Question: I'm trying to use 'twitter-typeahead-rails'. My intention is for instances of the model "User" to be suggested via a drop-down box as I type into the "#Typeahead" input box. However, nothing happens when I type.
Does anyone see anything that could be wrong with my code?
'''
gem 'twitter-typeahead-rails'
'''
'''
//= require twitter/typeahead
//= require twitter/typeahead/bloodhound
'''
'''
get 'typeahead/:query' => 'users#typeahead'
'''
'''
def typeahead
render json: User.where(name: params[:query])
end
'''
'''
<input type="text" id="typeahead">
<script type="text/javascript">
var bloodhound = new Bloodhound({
datumTokenizer: function (d) {
return Bloodhound.tokenizers.whitespace(d.value);
},
queryTokenizer: Bloodhound.tokenizers.whitespace,
remote: '/typeahead/%QUERY',
limit: 50
});
bloodhound.initialize();
$('#typeahead').typeahead(null, {
displayKey: 'name',
source: bloodhound.ttAdapter()
});
$('#typeahead').bind('typeahead:selected', function(event, datum, name) {
doSomething(datum.id);
});
</script>
'''
I'm not getting any errors in the web console, and all the necessary files are apparently being included:
'''
<script data-turbolinks-track="true" src="/assets/twitter/typeahead.bundle.js?body=1"></script>
<script data-turbolinks-track="true" src="/assets/twitter/typeahead.js?body=1"></script>
<script data-turbolinks-track="true" src="/assets/twitter/typeahead/bloodhound.js?body=1"></script>
'''

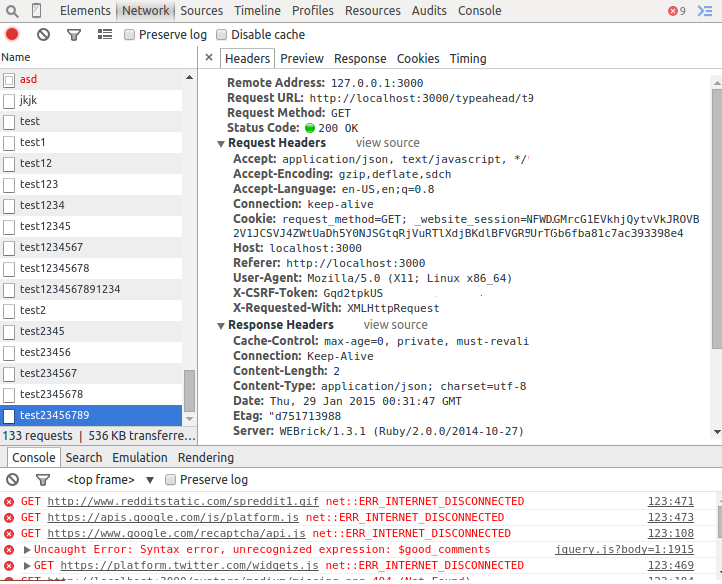
Answer: Try wrapping the javascript code with this:
'''
$(document).ready(function(){
/* the bloodhound, typeahead and bind script */
})
'''
There are probability that the element it was binding has not yet been initialized when the javascript code executed.
Try changing from:
'''
render json: User.where(name: params[:query])
'''
Into:
'''
q = params[:query]
render json: User.where('name LIKE ?', "%#{q}%")
# alternate syntax:
#render json: User.where('name LIKE :x', x: "%#{q}%")
# or when you want case-insensitive search:
#q = params[:query].to_s.downcase
#render json: User.where('LOWER(name) LIKE ?, "%#{q}%")
'''
So the suggestion would give all with substring result, instead of exact match.
This is not the correct answer, but it's worth to try. This works on debugging any web-app/ajax-app.
To debug, first, you'll need to use 'google-chrome', 'firefox' or 'opera', 'right click' on the window and do 'inspect element', now try to type on the typeahead input field. If there any red icon with number appearing? such as:

If there so, just visit the 'console' tab:

and see, what part of the javascript that causing the error, fix it (or you could tell me in the comment).
Few possible errors are:
- -
If there are no error, click on the network tab:

look up the ajax sent when typing the typeahead input field, first check the 'headers' sub tab, make user that the 'Form Data' are correct (you're sending the right message to the server).

Secondly check the 'response' sub tab, is it correct or not? If it's incorrect (the server give wrong output/format), then the server side is at fault, check the source of controller/action that generates the response (see the rails log or 'headers' sub tab). If its already correct, most likely the bug of the library.

We could not help you any more without specific error message, because I believe it'll took quite a time just to reproduce your code (installing ruby+rails+gems, setting up one table, create the model, and pasting stuff that you've wrote in the question).